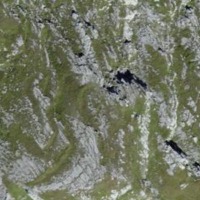
EUNIS habitat code: 48
Species observed at this site:
Capra ibex
Lagopus muta